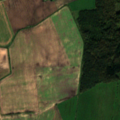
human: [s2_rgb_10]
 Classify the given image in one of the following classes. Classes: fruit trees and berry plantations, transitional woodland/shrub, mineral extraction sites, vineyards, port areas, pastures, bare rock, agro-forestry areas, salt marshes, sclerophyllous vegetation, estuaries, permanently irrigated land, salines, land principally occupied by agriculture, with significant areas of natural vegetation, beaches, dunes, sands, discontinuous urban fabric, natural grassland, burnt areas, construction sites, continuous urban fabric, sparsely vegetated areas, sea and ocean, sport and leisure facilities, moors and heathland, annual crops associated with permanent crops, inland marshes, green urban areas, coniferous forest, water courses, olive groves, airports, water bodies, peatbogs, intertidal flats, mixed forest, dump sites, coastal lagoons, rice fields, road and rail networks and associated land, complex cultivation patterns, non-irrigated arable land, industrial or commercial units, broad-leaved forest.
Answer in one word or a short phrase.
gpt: non-irrigated arable land, broad-leaved forest